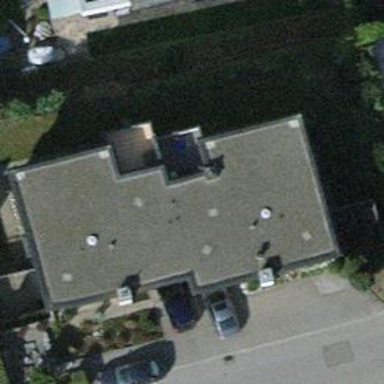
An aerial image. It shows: Semi-detached house.